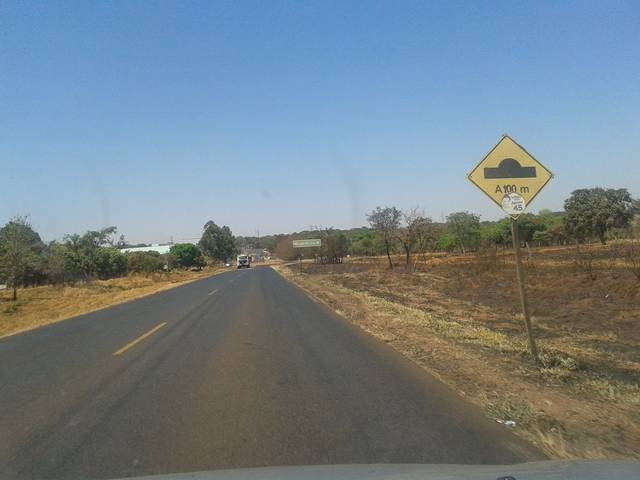
Region: Brazil
Coordinates: -18.835, -48.309